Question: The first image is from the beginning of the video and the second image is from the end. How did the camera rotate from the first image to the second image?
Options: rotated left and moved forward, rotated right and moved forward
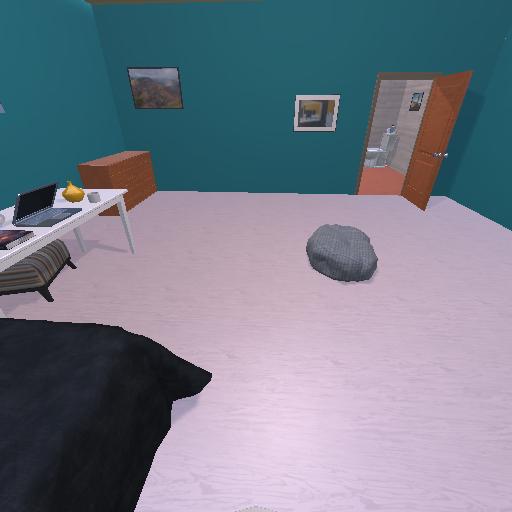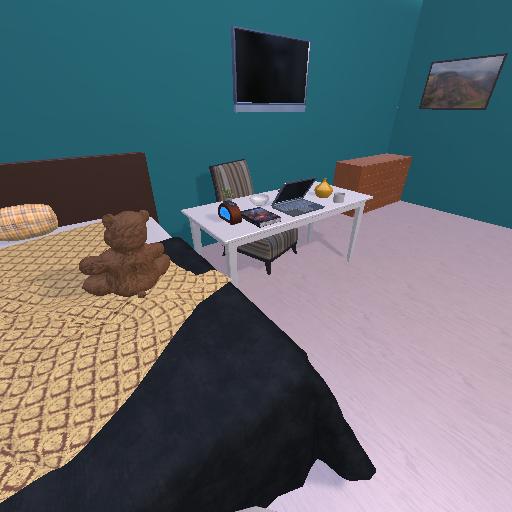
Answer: rotated left and moved forward